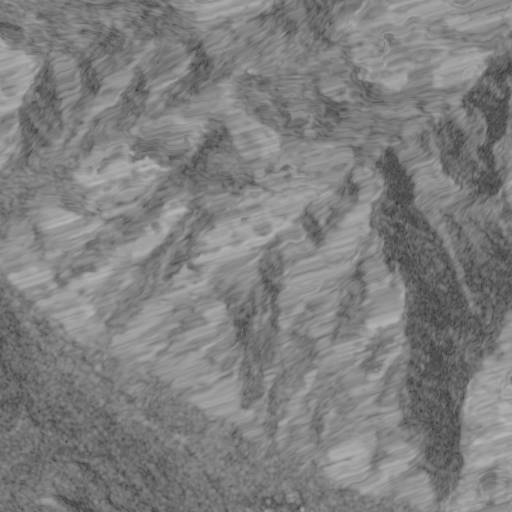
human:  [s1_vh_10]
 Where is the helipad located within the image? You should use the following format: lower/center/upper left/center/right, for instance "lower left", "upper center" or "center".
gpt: The helipad is located in the lower center of the image.
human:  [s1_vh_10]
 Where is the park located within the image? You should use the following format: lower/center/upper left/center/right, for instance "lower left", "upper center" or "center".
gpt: The park is located in the lower center of the image.
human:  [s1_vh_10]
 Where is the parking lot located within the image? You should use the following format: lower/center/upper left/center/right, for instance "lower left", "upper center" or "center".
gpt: The parking lot is located in the lower center of the image.
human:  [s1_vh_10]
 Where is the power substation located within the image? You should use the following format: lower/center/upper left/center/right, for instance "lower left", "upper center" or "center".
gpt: The power substation is located in the lower center of the image.
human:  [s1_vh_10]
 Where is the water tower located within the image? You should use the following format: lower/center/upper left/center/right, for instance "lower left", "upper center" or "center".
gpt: The water tower is located in the lower center of the image.
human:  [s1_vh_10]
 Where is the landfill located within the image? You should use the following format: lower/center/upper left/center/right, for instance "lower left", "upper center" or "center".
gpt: There is no landfill in the image.

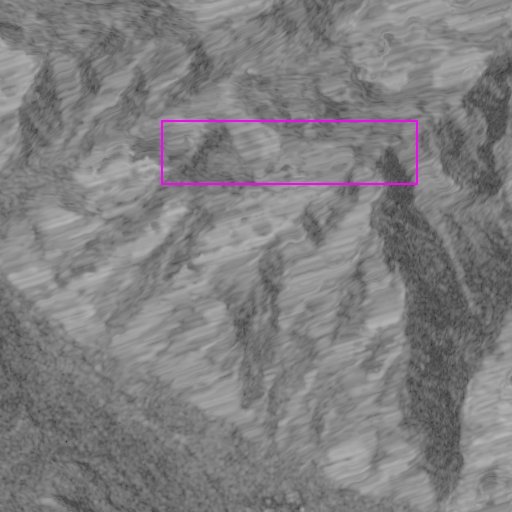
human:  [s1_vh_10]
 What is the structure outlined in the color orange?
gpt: There is no orange outline.
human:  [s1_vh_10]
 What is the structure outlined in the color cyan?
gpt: There is no structure outlined in cyan.